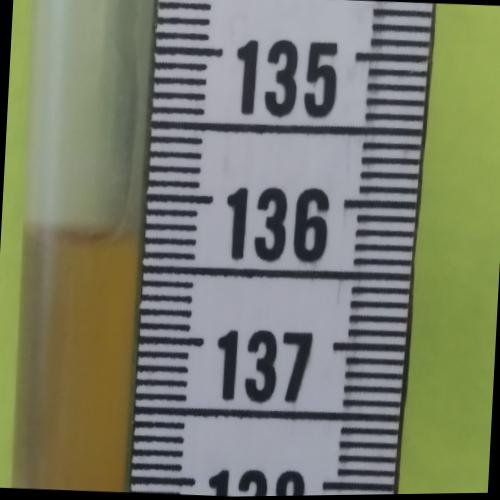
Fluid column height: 136.3 cm